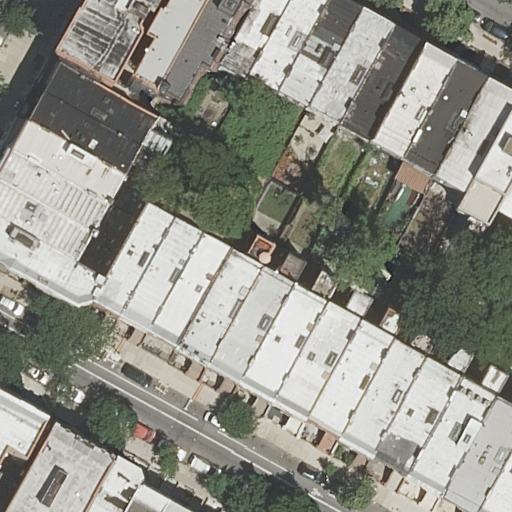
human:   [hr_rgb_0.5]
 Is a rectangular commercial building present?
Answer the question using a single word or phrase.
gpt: no

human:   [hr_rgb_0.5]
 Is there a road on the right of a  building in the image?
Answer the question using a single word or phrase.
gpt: yes

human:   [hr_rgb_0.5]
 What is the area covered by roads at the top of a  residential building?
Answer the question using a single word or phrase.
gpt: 0m2

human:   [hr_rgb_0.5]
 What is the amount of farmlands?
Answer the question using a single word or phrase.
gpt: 0

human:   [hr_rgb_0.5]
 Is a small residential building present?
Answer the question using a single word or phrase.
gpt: yes

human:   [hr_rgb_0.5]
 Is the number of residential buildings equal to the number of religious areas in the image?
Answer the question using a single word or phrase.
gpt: no

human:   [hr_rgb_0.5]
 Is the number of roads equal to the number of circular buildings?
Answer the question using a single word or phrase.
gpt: no

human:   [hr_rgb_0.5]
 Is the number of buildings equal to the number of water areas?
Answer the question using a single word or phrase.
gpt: no

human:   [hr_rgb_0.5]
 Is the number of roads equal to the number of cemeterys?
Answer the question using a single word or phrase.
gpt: no

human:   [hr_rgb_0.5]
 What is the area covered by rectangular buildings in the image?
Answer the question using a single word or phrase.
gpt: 3067m2

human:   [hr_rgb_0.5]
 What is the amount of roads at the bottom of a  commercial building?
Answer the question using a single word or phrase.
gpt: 0